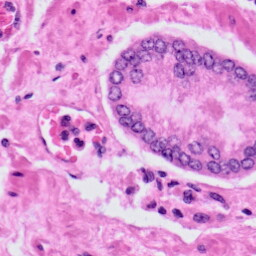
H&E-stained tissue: Prostate